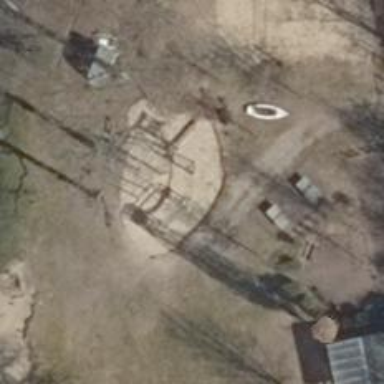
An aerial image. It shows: Playground with various play structures.